Question: I'm currently trying to debug a problem in Flex 4, in where a component is firing a custom event with its local coordinates translated to global coordinates (i.e. localToGlobal) and another component (in a separate "branch" of the display list hierarchy) recieves such event and uses it as a part of an animation, via globalToLocal. It should be a simple, coordinate-transformation system but it is not working.
I'm trying to debug this, by using AS3's drawing API to draw circles where the Points should be.
Here is the dispatching component (Component A in the image below):
'''
// Check where is the local x,y
this.graphics.beginFill(0x0000FF);
this.graphics.drawCircle(this.x,this.y, 10);
// Draw another circle in the "global" coordinates.
// pGC = Point in Global Coordinates.
var p: Point = new Point ( this.x, this.y);
var pGC:Point = Application(FlexGlobals.topLevelApplication).globalToLocal(p);
Application(FlexGlobals.topLevelApplication).graphics.beginFill( 0xFF0000)
Application(FlexGlobals.topLevelApplication).graphics.drawCircle(pGC.x,pGC.y,50);
// Dispatch the event
dispatchEvent( new ComponentLocationEvent( this.localToGlobal(this.x,this.y) );
'''
Here is the "listening" component (component B in the image below):
'''
private var value_x:int;
private var value_y:int;
private function onComponentLocationData( pointInGlobalCoordinates:Point):void
{
var pointLocalCoord:Point = this.childContainer.globalToContent(
pointInGlobalCoordinates);
this.value_x = pointLocalCoord.x;
this.value_y = pointLocalCoord.y;
// More debugging circles
this.graphics.beginFill(0x00FF00, 0.5);
this.graphics.drawCircle(pointLocalCoord.x,pointLocalCoord.y);
}
'''
One would expect the three circles (Red, Green and Blue) to correspond, each being drawn just before the event dispatch and one (green) on event listening. What actually happens is:
- - -
Does anyone has any clue on what could I try here? This was my approach to debug this error, feel free to point out what I am doing wrong.
EDIT: Here is an image that explains the relationship between components and where are the dots being drawn:

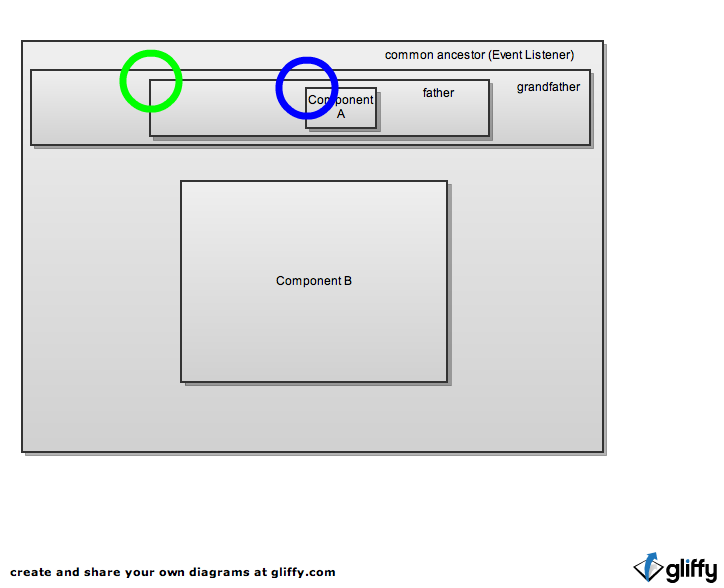
Answer: First,
are you shure blue circle is drawn where it is expected?
I assume that your first portion of code is ComponentA's code.
this.x and this.y are controls coordinates relative to it's parent.
Reffering your illustration blue circle should be somwhere else, but not at the top left corner of the component as you drawing in component's local graphics object.
I've created custom component and tested this.
You can try it by yourself. Position of circle within a component depends on components location within it's container.
'''
package components
{
import mx.controls.Button;
public class ComponentA extends Button
{
public function ComponentA()
{
super();
}
override protected function updateDisplayList(unscaledWidth:Number, unscaledHeight:Number):void
{
super.updateDisplayList(unscaledWidth, unscaledHeight);
this.graphics.beginFill(0x0000FF);
this.graphics.drawCircle(this.x,this.y, 10);
}
}
}
'''
Second,
var pGC:Point = Application(FlexGlobals.topLevelApplication).globalToLocal(p);
should have no effect in translating coordinates (I didn't test it but it should be so)
Otherwise what are global coordinates if not application level coordinates...
And in listener code what is childContainer you are using to translate coordinates?